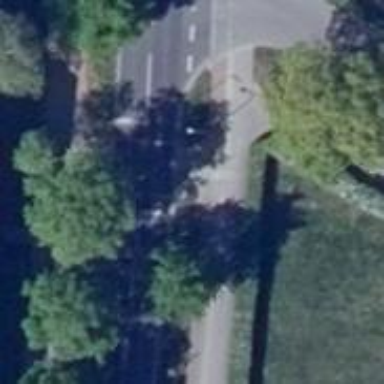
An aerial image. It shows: Asphalt path with crossing.